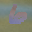
Label: 6